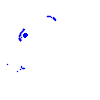
Particle: kaon